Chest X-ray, PA view. Patient: 19 years old, sex M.
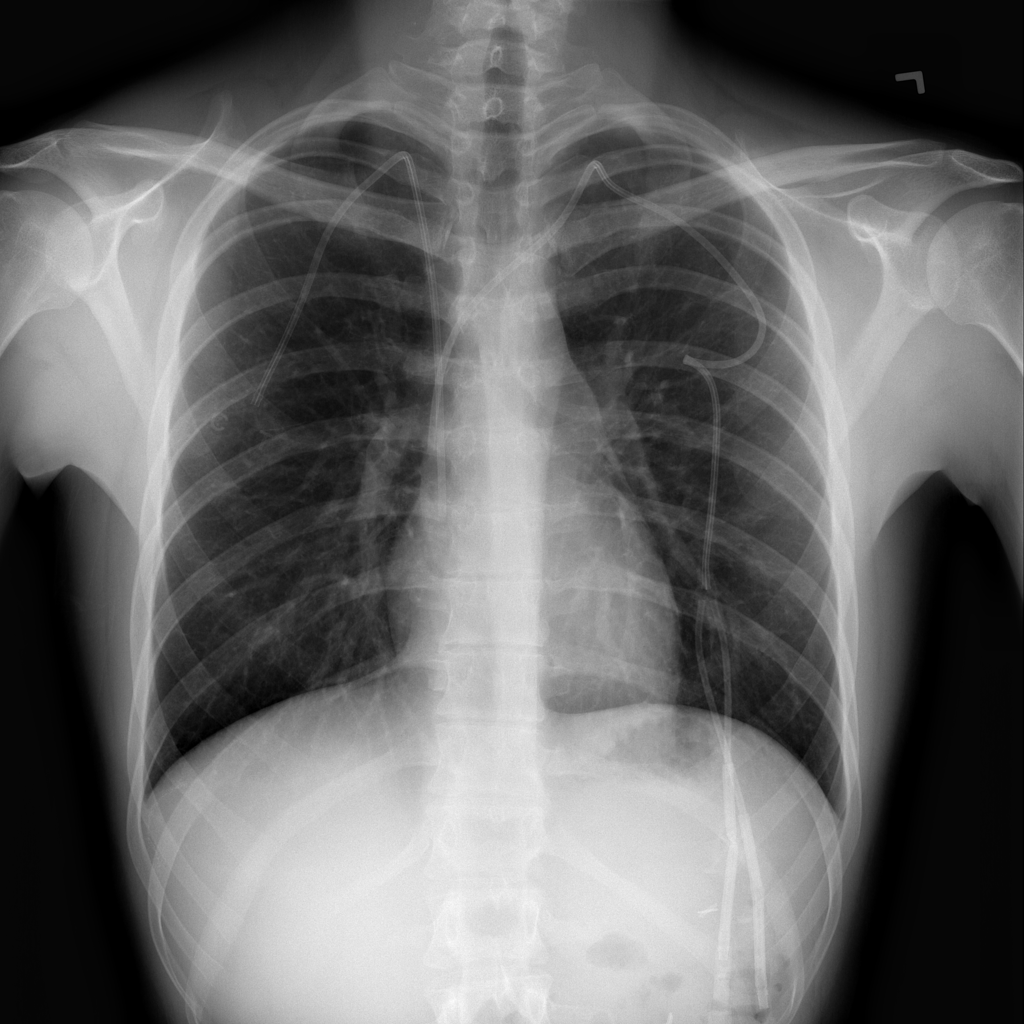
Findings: No Finding